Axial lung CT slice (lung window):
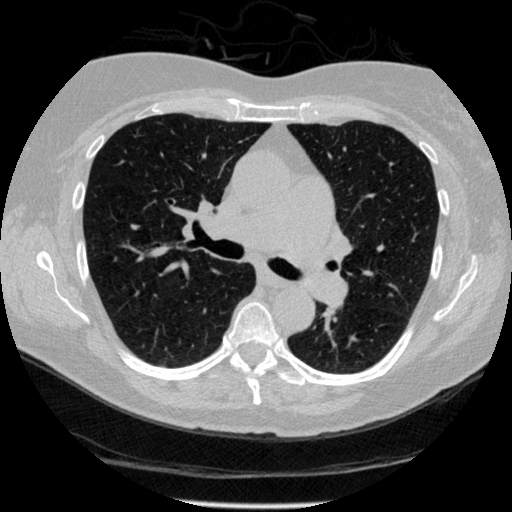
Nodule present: no